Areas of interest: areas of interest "Cemetery"
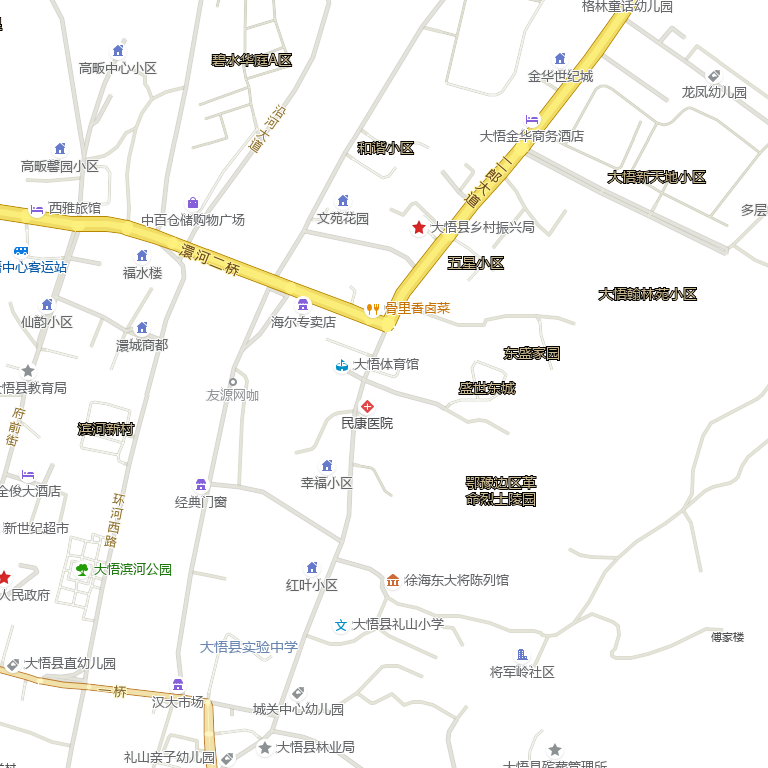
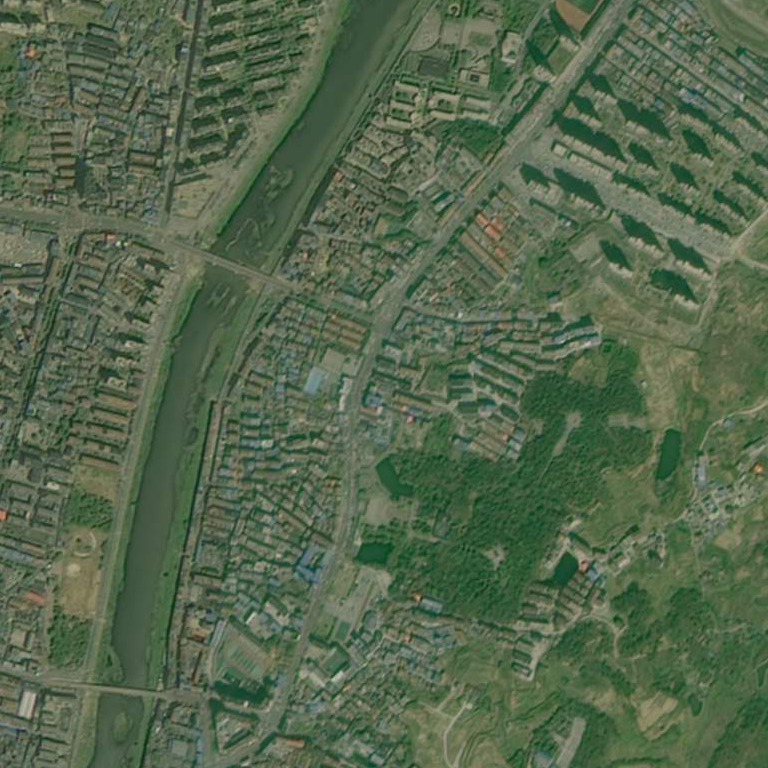